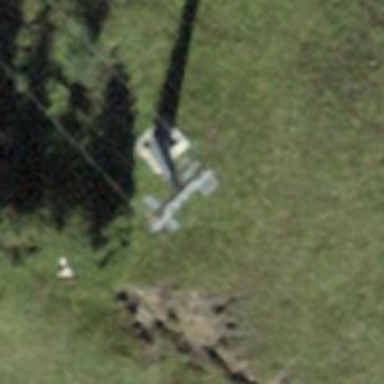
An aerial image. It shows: Pylon used for aerialway.